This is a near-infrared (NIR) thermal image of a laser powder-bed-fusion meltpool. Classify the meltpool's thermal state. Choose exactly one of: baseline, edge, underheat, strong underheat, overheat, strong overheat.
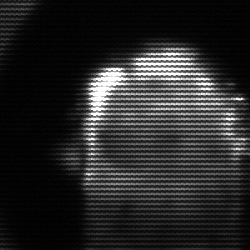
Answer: baseline